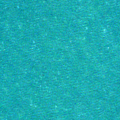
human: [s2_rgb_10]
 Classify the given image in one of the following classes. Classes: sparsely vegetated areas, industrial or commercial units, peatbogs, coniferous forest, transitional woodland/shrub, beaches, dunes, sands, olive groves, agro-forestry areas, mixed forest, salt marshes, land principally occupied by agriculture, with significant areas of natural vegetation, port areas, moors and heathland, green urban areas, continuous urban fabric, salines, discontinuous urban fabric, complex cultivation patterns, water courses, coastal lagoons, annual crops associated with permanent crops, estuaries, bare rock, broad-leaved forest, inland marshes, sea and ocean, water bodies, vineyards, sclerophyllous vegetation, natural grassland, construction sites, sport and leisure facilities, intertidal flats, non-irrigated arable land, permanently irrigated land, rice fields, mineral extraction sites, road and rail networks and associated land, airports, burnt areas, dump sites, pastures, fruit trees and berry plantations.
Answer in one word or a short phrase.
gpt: sea and ocean